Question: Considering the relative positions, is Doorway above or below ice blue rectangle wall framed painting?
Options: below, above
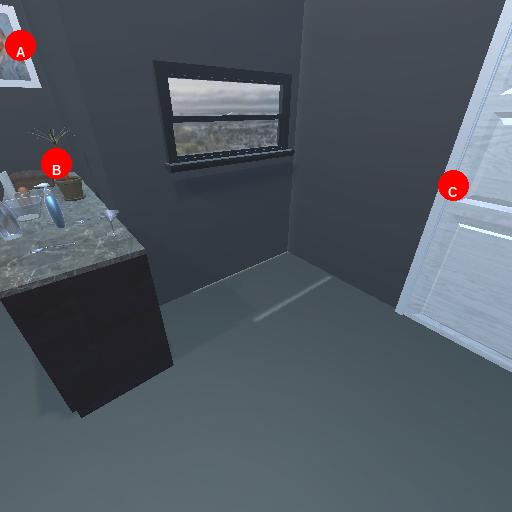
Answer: below